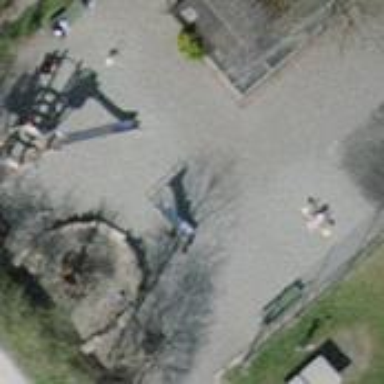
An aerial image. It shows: Playground area for leisure activities on the land.